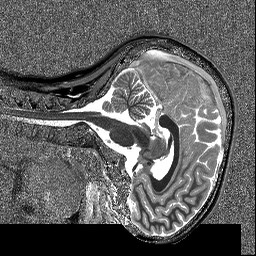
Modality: T1map
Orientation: sagittal
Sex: female